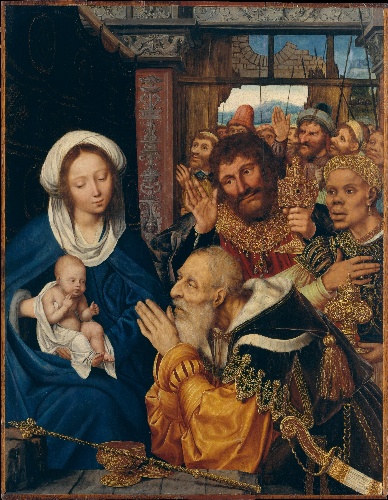
Title: The Adoration of the Magi
Artist: Quinten Massys
Artist bio: Netherlandish, Leuven 1466–1530 Antwerp
Date: 1526
Object type: Painting
Classification: Paintings
Medium: Oil on wood
Dimensions: 40 1/2 x 31 1/2 in. (102.9 x 80 cm)
Department: European Paintings
Credit line: John Stewart Kennedy Fund, 1911
Accession year: 1911
Repository: Metropolitan Museum of Art, New York, NY
Tags: Men|Adoration of the Magi|Virgin Mary|Jesus